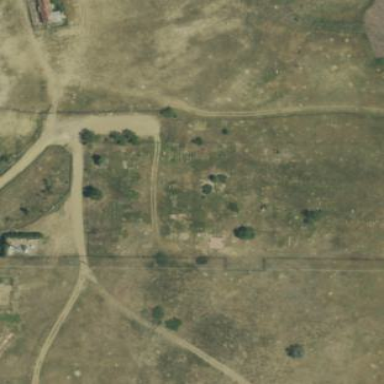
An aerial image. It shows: Cemetery.